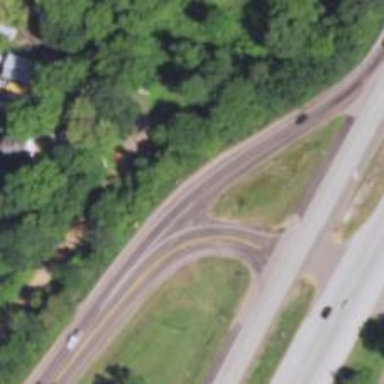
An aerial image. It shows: Trunk link highway.